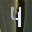
Label: 4